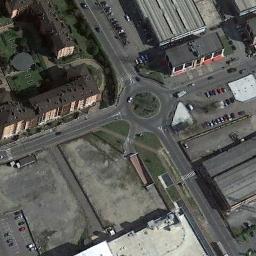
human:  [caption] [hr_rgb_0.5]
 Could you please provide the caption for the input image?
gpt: There are many buildings around the roundabout .

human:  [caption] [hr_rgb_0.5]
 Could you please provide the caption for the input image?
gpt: There are several moving vehicles on the road at the roundabout, There are many buildings and some trees around the roundabout, And many cars are parked in the open space beside the roundabout .

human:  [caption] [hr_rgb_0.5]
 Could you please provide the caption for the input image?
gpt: The roundabout is next to buildings and parking lot .

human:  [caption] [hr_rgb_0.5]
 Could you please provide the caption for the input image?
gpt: The roundabout with four exits and entrances is in the commercial area and some parking lots are next to the roundabout .

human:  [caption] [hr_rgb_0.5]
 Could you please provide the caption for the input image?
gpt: There are some buildings around the roundabout .